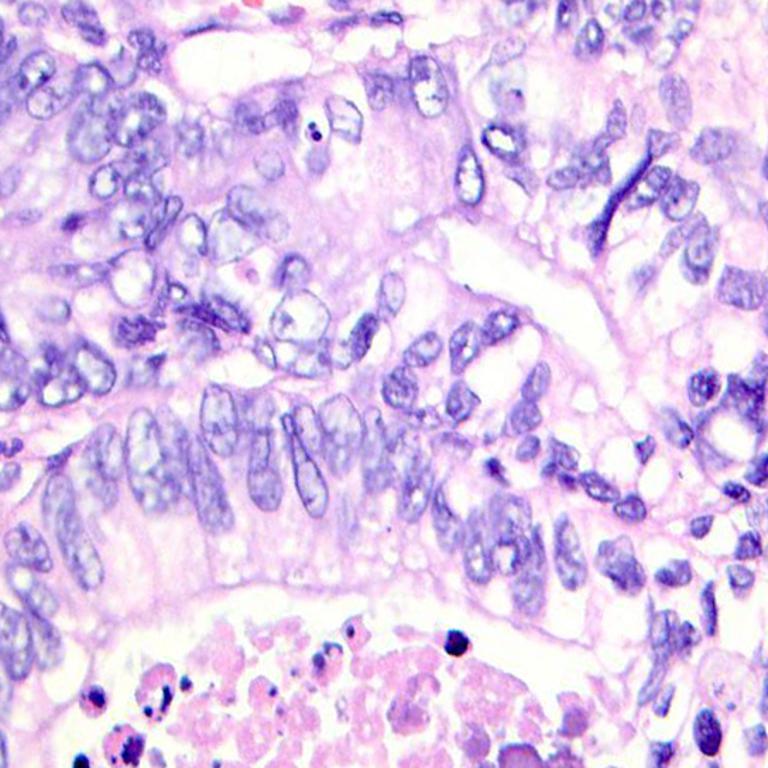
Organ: colon
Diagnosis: adenocarcinomas